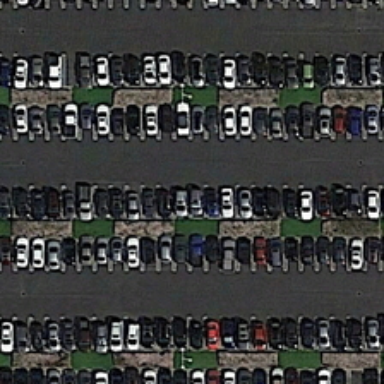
Seven rows parking space with black ground in it .